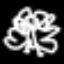
Label: angel